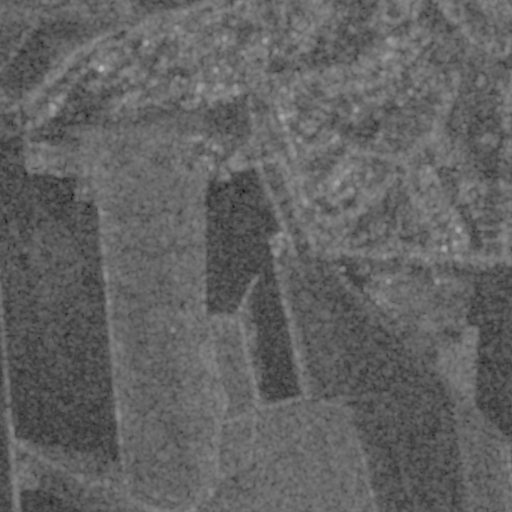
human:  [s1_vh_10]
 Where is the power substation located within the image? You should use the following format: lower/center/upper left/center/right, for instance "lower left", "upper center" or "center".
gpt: The power substation is located in the center of the image.
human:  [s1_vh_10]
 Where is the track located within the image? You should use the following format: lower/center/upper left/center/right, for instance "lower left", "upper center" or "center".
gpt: There is no track in the image.

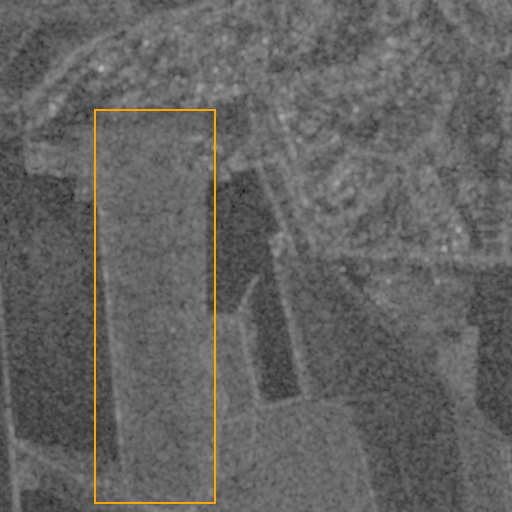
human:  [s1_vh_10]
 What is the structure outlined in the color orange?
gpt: The structure outlined in orange is a crop field.
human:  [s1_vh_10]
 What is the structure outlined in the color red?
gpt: There is no red outline.